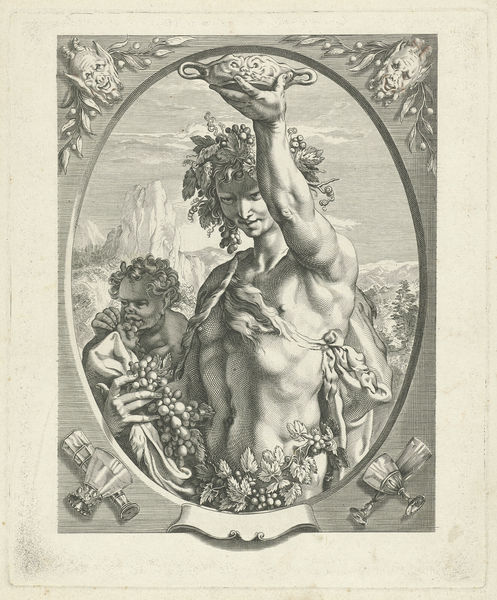
Titel: Bacchus
Künstler: Pieter Willem van Megen
Standort: Amsterdam
Institution: Rijksmuseum
Schlagwörter: berg, blätter, felsen, gott, hand, mann, nackt, blüten, gläser, arm, barock, faru, halten, schale, schüssel, kelch, kind, locken, oval, rund, ranken, trauben, berge, fels, essen, wein, muskeln, junge, bauchnabel, brustwarzen, druck, radierung, stich, kranz, weintrauben, bacchus, satyr, faun, traube, weinblätter, rebe, reben, weinreben, stick, rondo, masken, bachus, dionysus, weinblltter